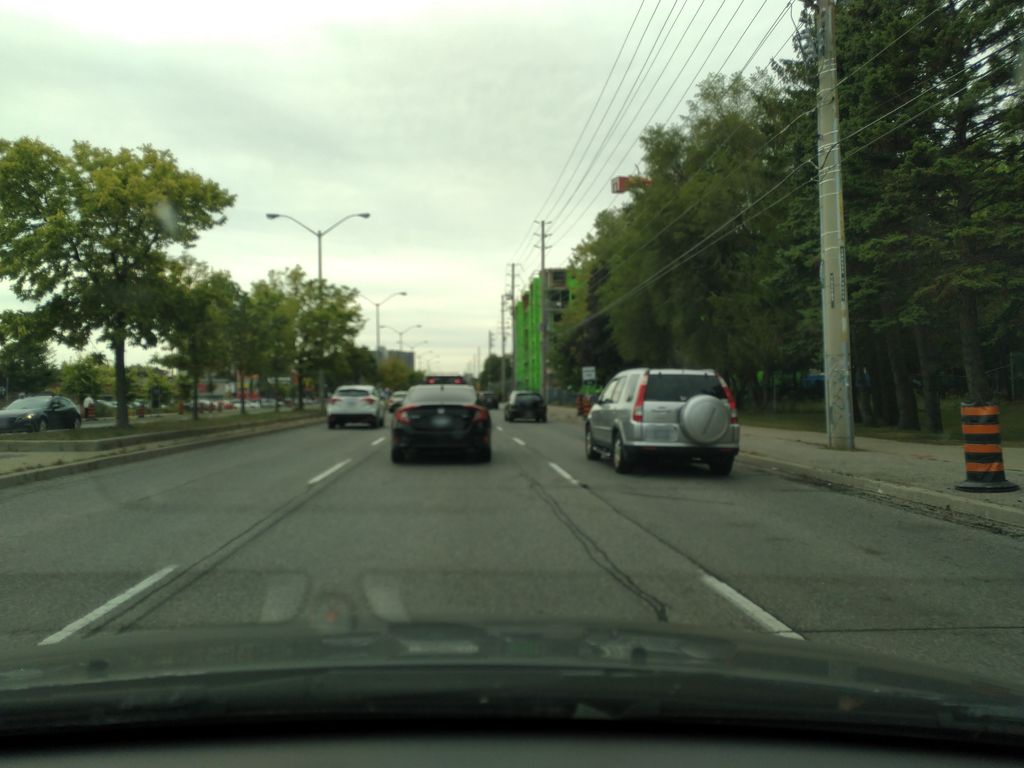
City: toronto